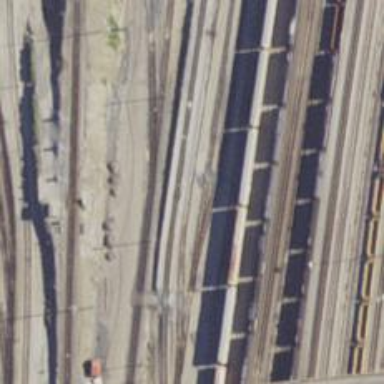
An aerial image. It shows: Railway yard in service.